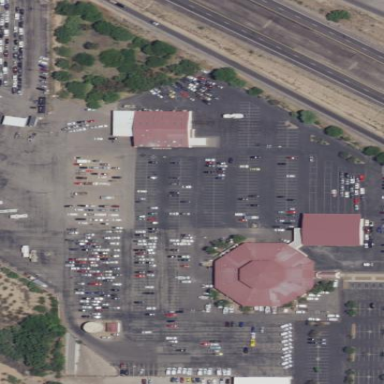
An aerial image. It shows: Parking area.